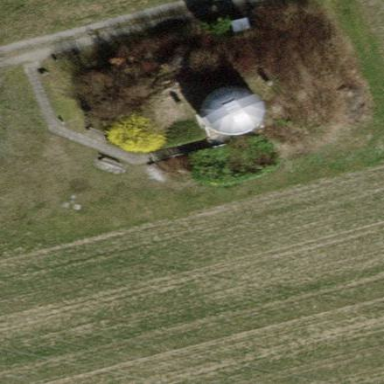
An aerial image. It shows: Observatory.